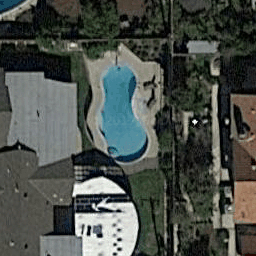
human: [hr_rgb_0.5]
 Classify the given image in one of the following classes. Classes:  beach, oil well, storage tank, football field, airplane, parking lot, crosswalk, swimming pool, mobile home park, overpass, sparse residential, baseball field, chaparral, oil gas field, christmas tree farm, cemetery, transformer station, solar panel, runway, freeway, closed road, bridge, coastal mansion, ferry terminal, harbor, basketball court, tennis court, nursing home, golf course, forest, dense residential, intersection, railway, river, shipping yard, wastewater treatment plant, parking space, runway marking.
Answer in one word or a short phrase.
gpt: swimming pool